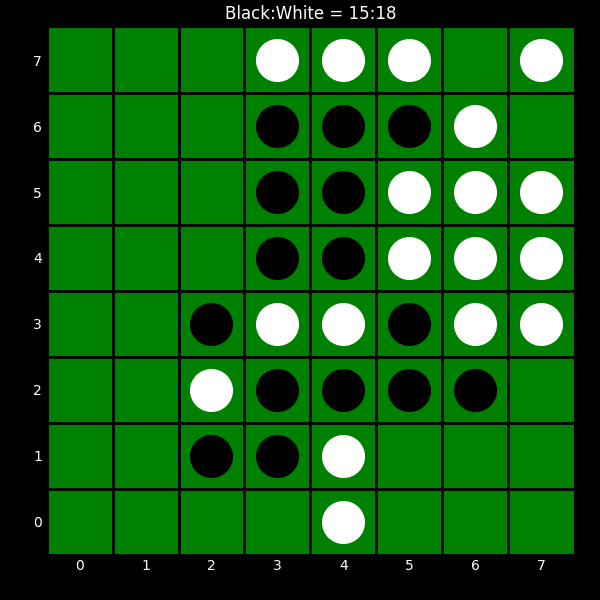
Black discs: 15
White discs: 18